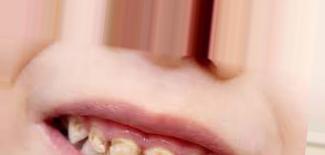
Condition: Tooth Discoloration